Field crop: tomato
Growth stage: 2
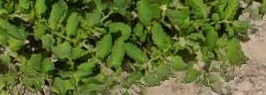
Species: tomato